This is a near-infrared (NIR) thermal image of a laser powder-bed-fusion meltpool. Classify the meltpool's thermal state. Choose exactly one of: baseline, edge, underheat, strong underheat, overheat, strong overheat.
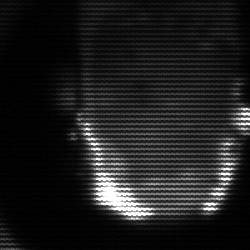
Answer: baseline